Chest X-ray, PA view. Patient: 52 years old, sex M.
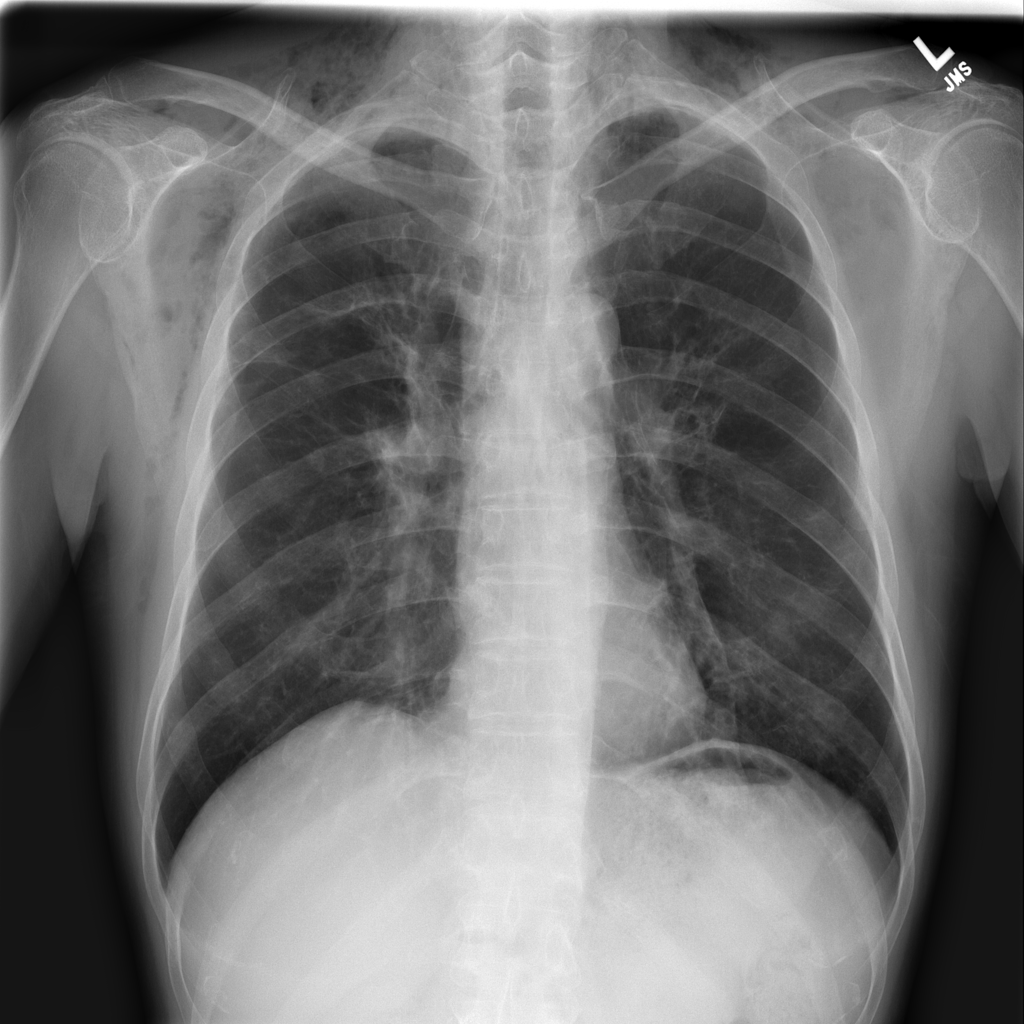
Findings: Emphysema